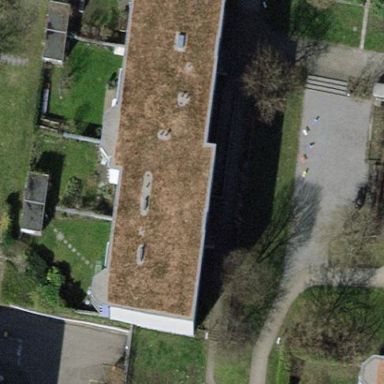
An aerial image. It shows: Flat-roofed apartment building.